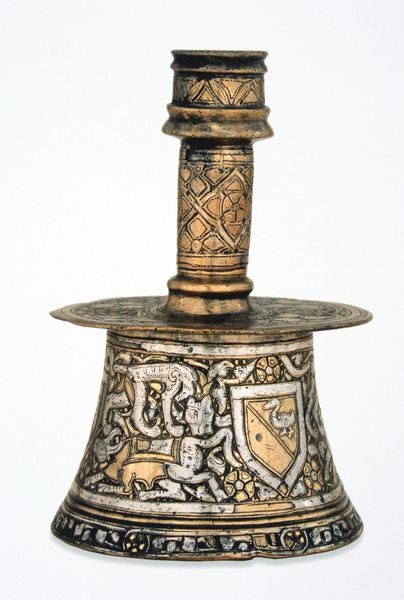
Titel: Kerzenhalter mit Wappenschild
Standort: London
Institution: British Museum
Schlagwörter: vogel, braun, bunt, schwarz, weiss, blüte, tier, tiere, beige, muster, ornament, zylinder, flasche, rahmen, silber, stehen, teller, hals, figur, gold, decke, rund, schwanz, ente, schwan, formen, linien, figuren, ornamente, verzierung, metall, bronze, platte, foto, fotografie, photographie, griff, deckel, gefäß, messing, fuss, orient, gerät, scheibe, intarsie, photo, verziert, fries, wappen, raute, kerzenständer, kerzenhalter, glocke, silbern, farbfoto, halter, ornamentik, gegenstand, objekt, punziert, behälter, bräunlich, elefant, tiger, panther, ziselierung, niello, spätmittelalter